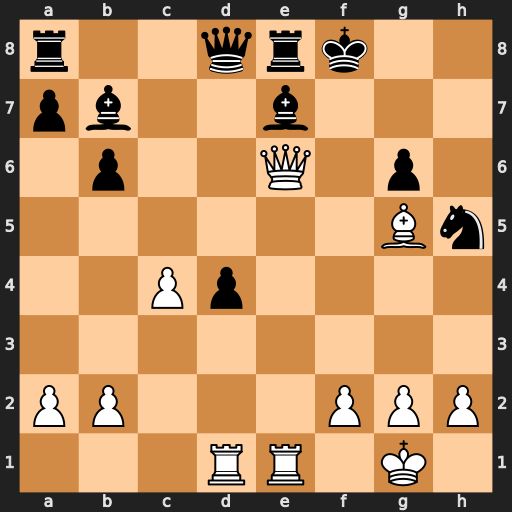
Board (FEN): r2qrk2/pb2b3/1p2Q1p1/6Bn/2Pp4/8/PP3PPP/3RR1K1
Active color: w
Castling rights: -
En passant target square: -
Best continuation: Bh6+ Ng7 Qxg6 Bf6 Rxe8+ Qxe8 Qxf6+